Question: When configuring a build job for the first time that uses Subversion for SCM you get an error that looks like this:

I'm aware that to enter my credentials I simply need to use this url.
http://< my-server >/scm/SubversionSCM/enterCredential
But I'm trying to completely automate the set up/configuration of my jenkins server. Is there a way to give jenkins svn credentials without having to access the UI?
My jenkins server is on Windows and is the latest version. Subversion is on linux.
I've come across a screenshot online similar to the one above except the is a field! . Here is the url of the image
<URL>
Thanks
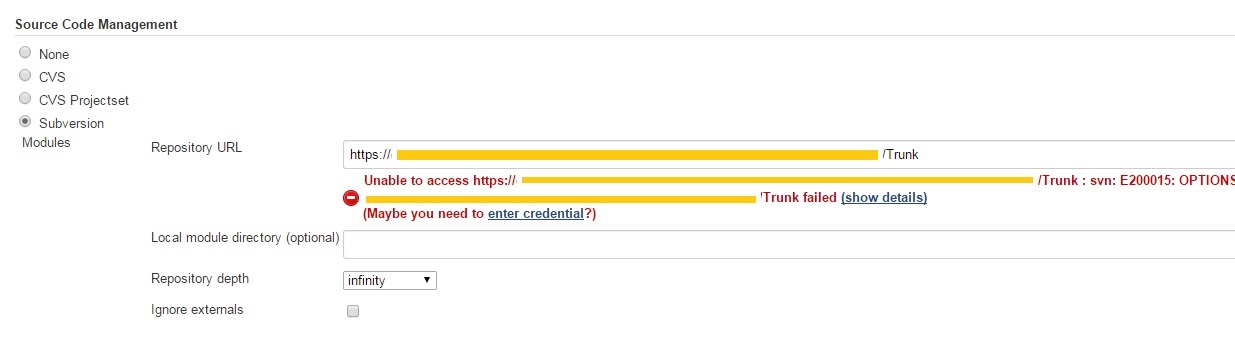
Answer: One way around this is to use the Subversion command line. Jenkins doesn't need the command line client and you might have to install it.
However, for a particular repository, do a checkout of a project via the command line with the user you want to use. Then, say "Yes" when Subversion asks if you want to cache the credentials.
When Jenkins does a checkout, it will use these cached credentials if you didn't specify a particular Jenkins credential to use. This works per Subversion repository.